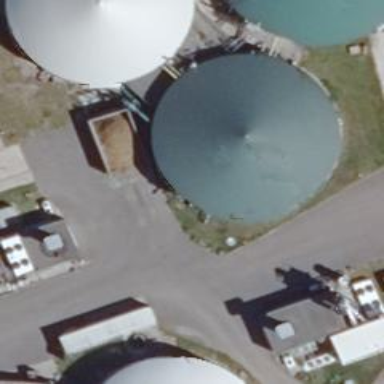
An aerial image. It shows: Dome-shaped building designated as storage tank.